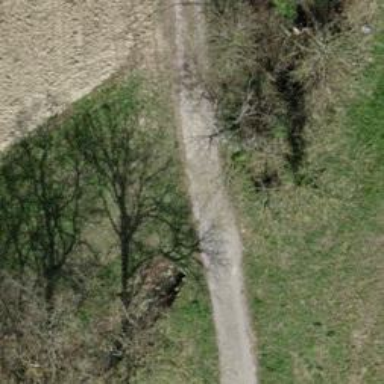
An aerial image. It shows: Paved track crossing bridge. The track is of grade1 quality.